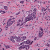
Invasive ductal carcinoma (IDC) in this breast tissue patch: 1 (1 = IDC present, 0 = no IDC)